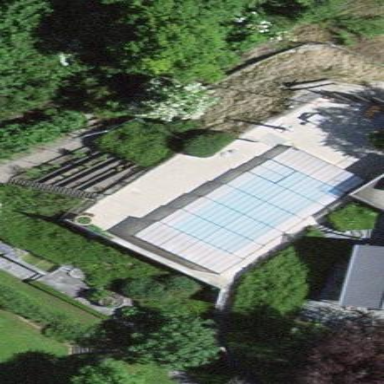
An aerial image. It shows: Swimming pool located in leisure land.